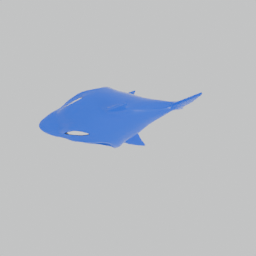
Label: animals